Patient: sex M, age 29
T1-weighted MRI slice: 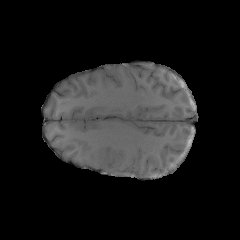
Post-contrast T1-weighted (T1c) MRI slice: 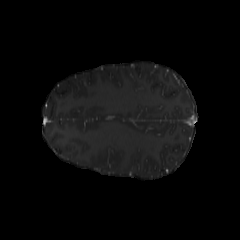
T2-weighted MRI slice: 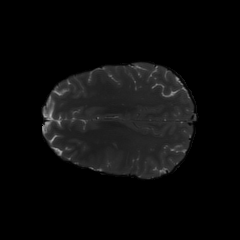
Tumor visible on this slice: no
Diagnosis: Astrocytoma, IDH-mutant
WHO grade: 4